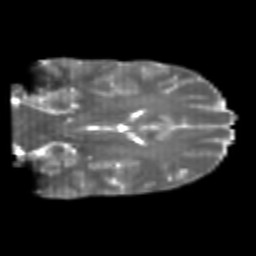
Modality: T2w
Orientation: coronal
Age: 24
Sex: male
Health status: healthy
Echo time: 0.074 s